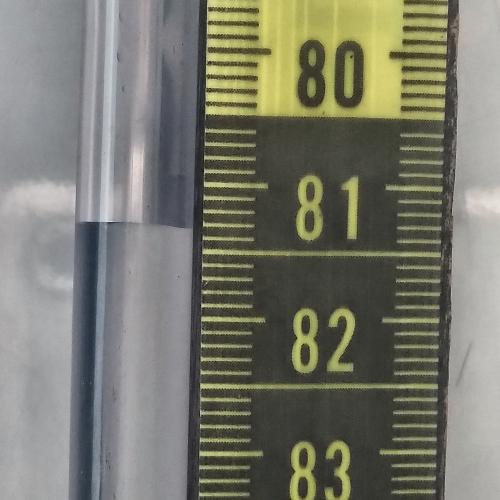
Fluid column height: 81.3 cm